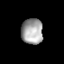
Tissue: lung
Cell type: Endothelial cells
Senescence score: 0.2401
Nuclear area (px): 546
Mean DAPI intensity: 162.874